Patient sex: F
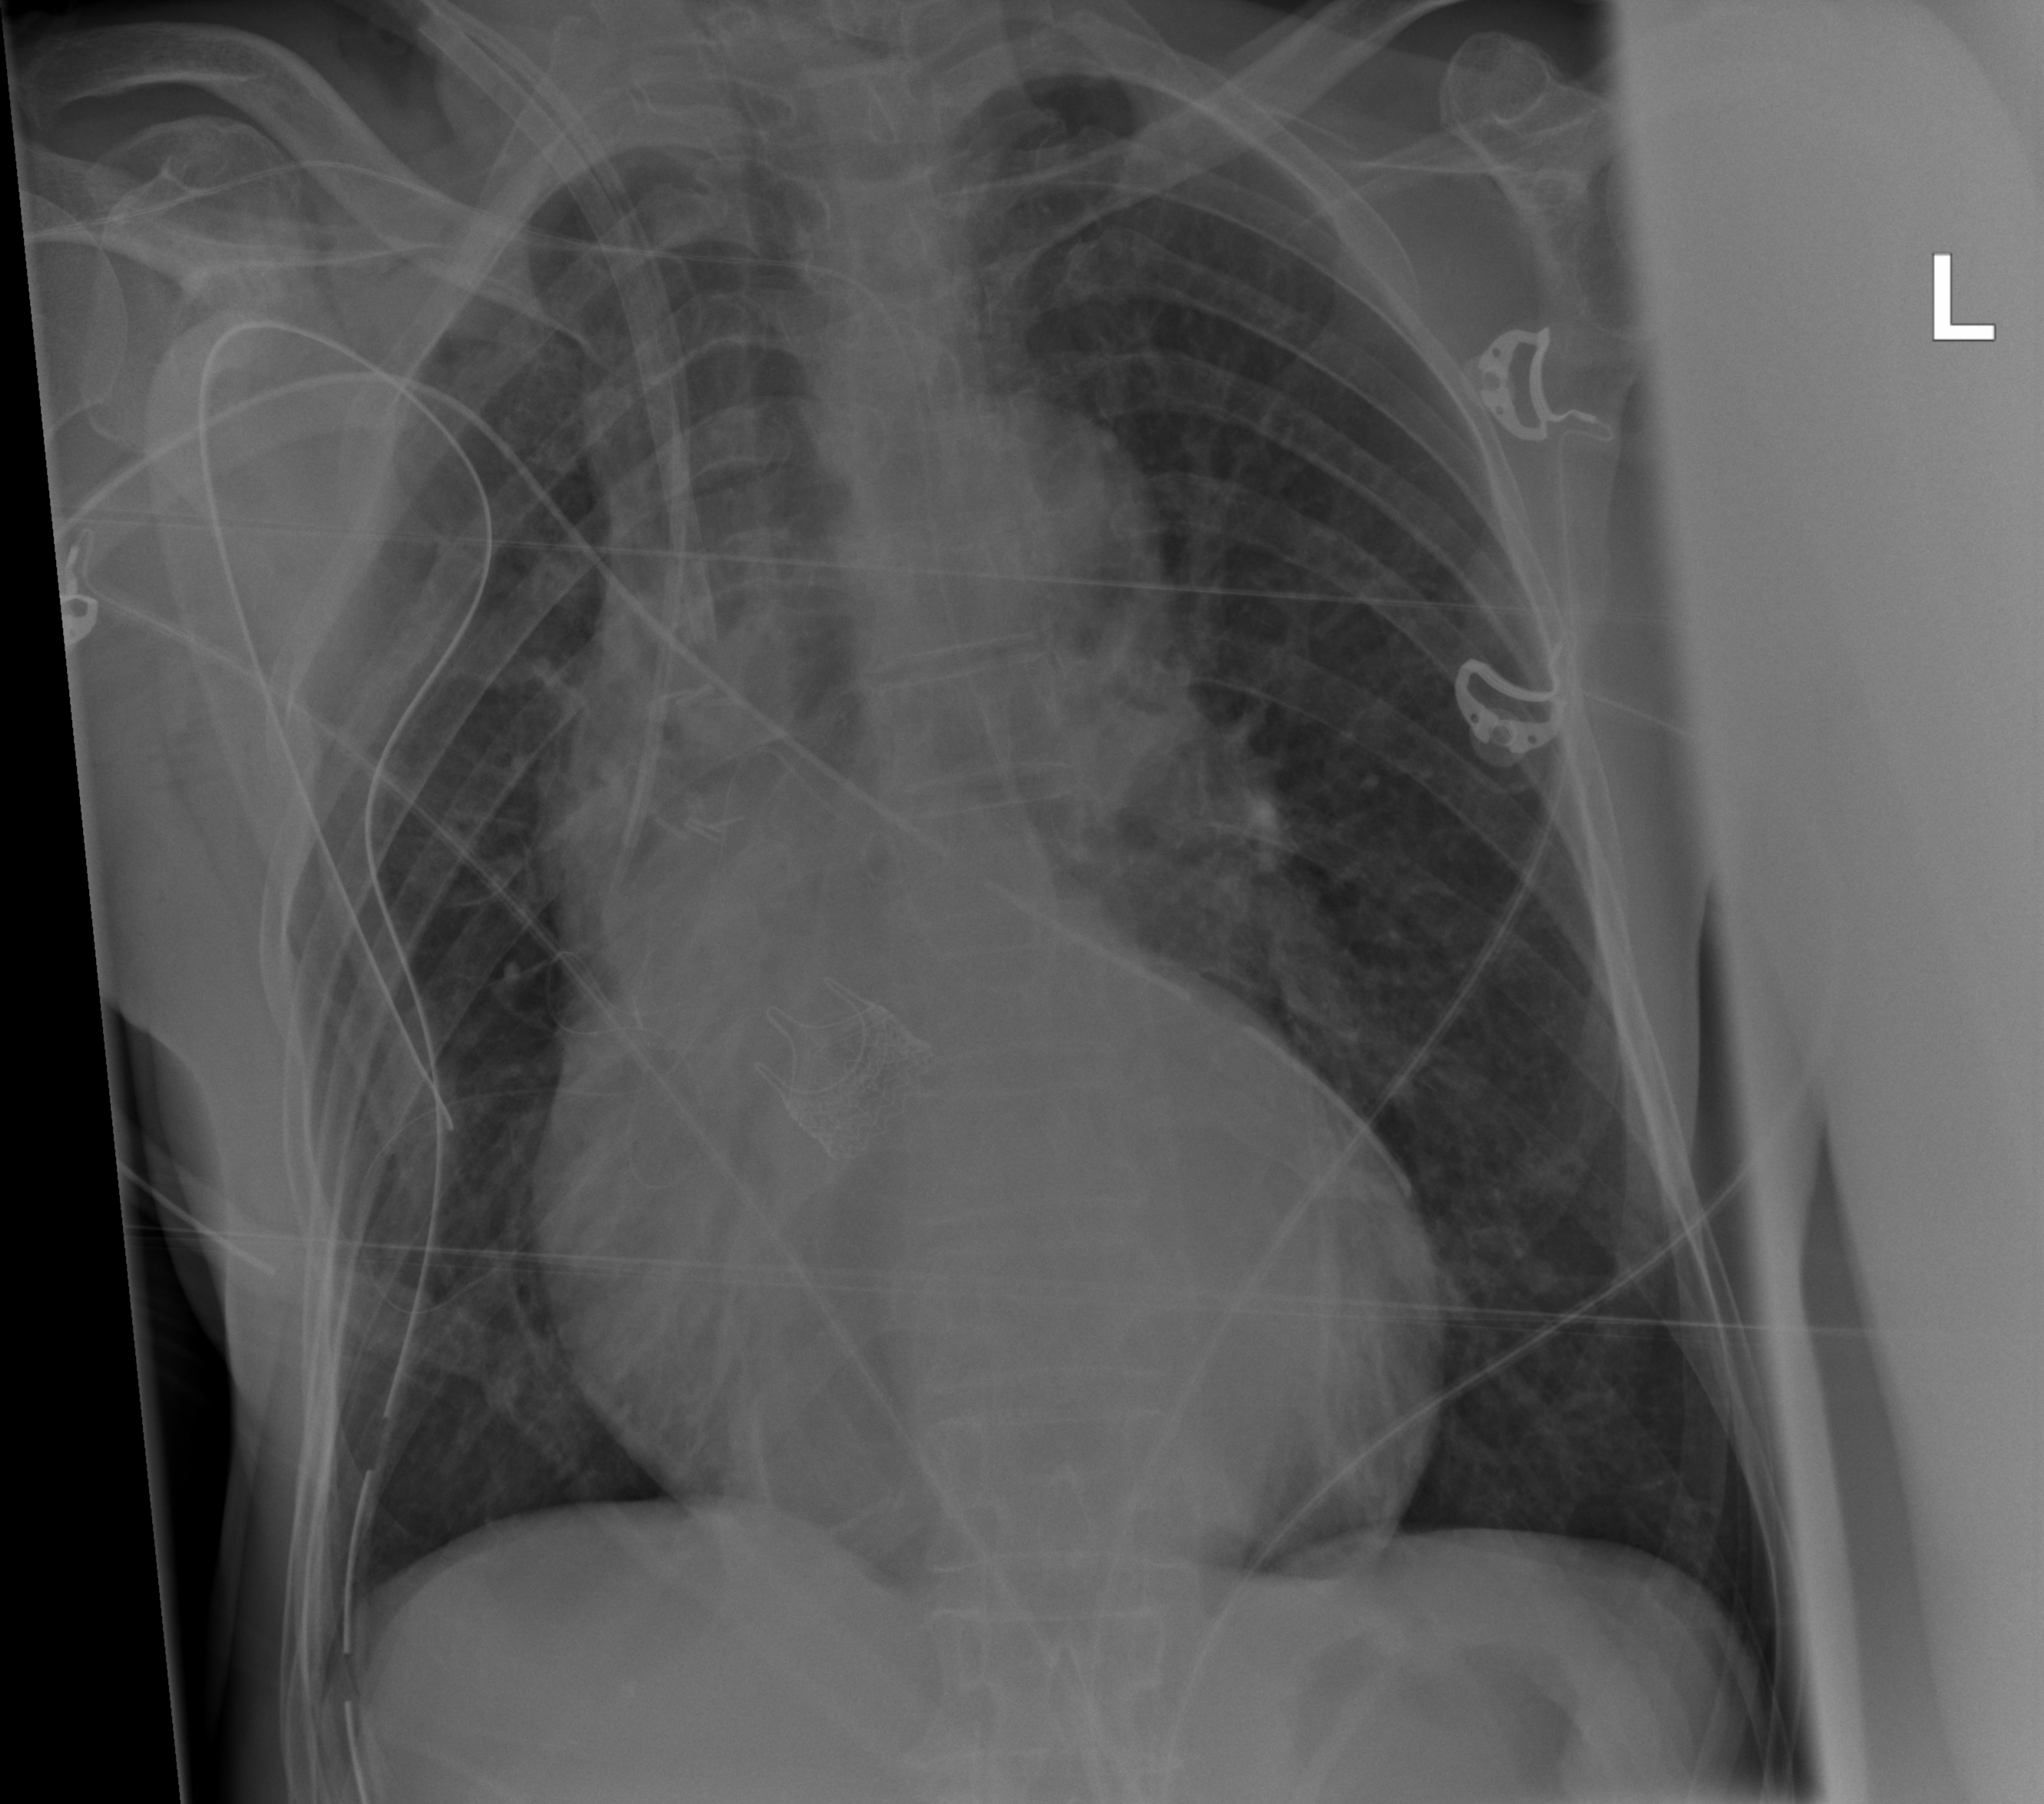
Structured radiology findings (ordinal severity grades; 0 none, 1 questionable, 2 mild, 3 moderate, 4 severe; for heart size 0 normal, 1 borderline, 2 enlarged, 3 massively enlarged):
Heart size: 2
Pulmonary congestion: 0
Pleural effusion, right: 0
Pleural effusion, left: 0
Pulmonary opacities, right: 2
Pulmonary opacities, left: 0
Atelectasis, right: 2
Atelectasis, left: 0